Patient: sex M, age 64
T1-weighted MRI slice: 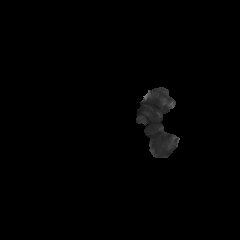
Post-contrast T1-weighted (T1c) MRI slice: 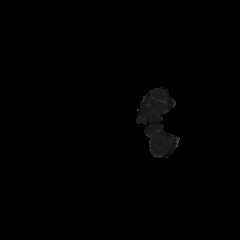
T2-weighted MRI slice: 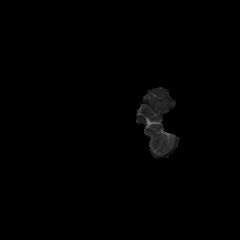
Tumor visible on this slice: no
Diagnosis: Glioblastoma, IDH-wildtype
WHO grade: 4